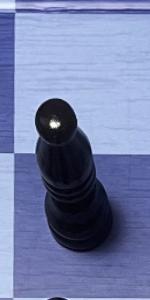
Label: Bishop_Black